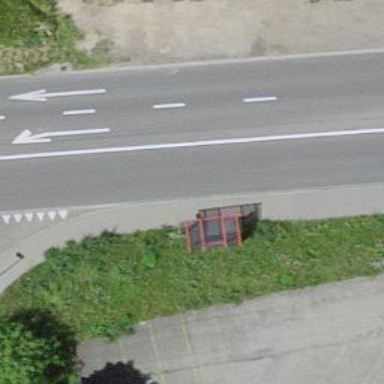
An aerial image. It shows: Bench.